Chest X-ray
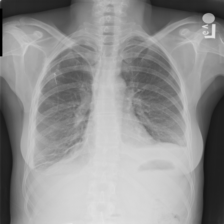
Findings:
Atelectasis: positive
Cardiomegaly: negative
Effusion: positive
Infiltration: negative
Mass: negative
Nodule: negative
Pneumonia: negative
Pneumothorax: negative
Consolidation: negative
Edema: negative
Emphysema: negative
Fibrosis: negative
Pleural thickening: negative
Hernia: negative